Field crop: maize
Growth stage: 2
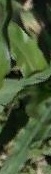
Species: maize